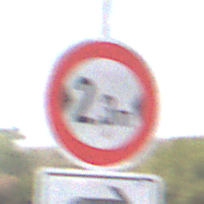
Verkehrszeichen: TatsaechlicheBreite2Komma3
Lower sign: RichtungsangabeDurchPfeile5
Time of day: MorningAfternoon
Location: Outdoor (Nature)
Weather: PartlyCloudy
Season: NotSpecified
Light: Natural